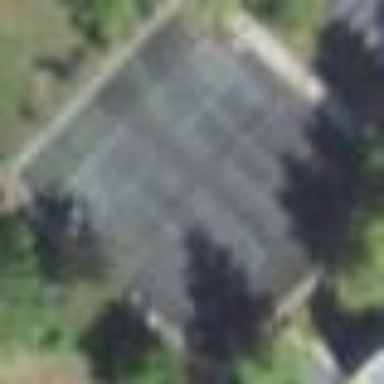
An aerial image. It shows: Tennis court on the leisure land pitch.